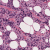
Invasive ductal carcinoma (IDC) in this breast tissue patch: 1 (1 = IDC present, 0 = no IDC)